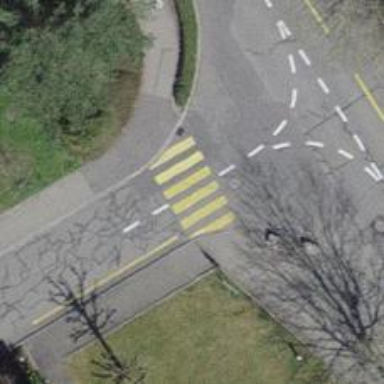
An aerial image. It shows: Uncontrolled zebra crossing with yellow markings on the road.